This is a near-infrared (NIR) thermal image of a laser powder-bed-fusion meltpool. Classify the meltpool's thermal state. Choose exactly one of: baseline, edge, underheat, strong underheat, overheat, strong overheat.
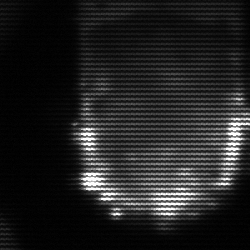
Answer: baseline